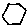
Label: hexagon